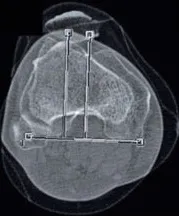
Right knee images before surgery. Computed tomography scan with normal TT-TG index (14mm).
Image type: radiology (ct)